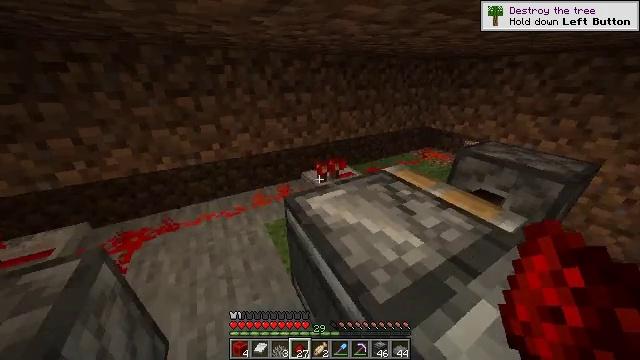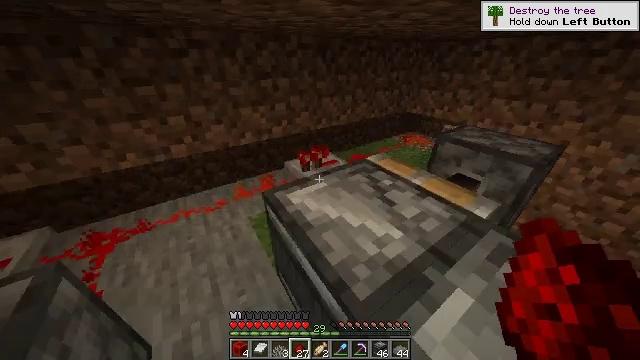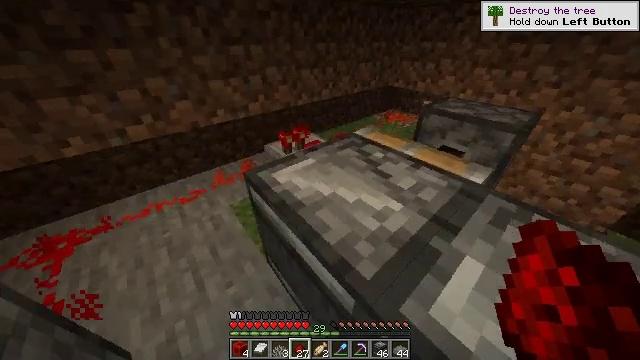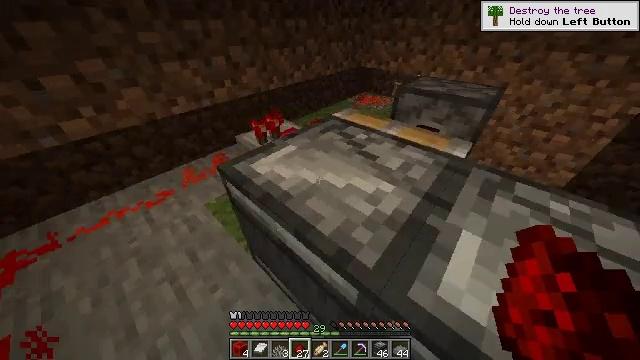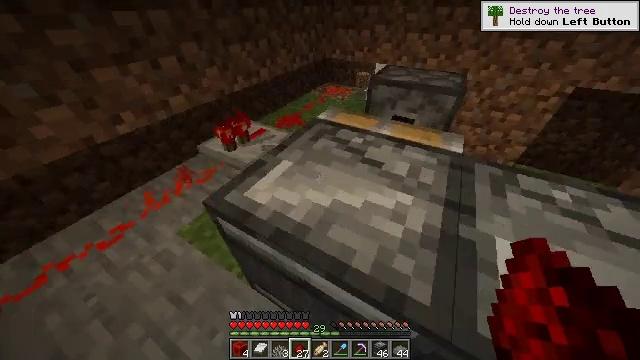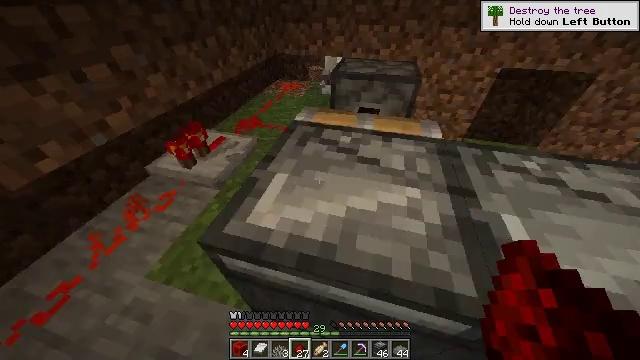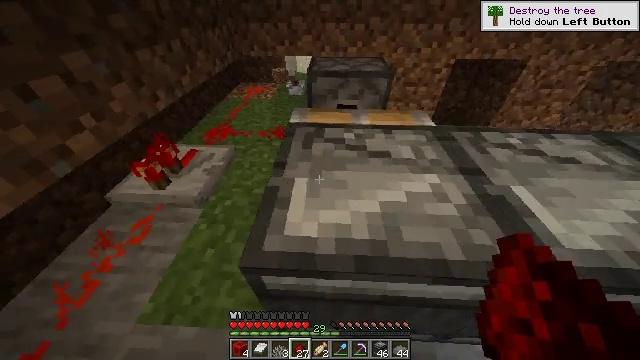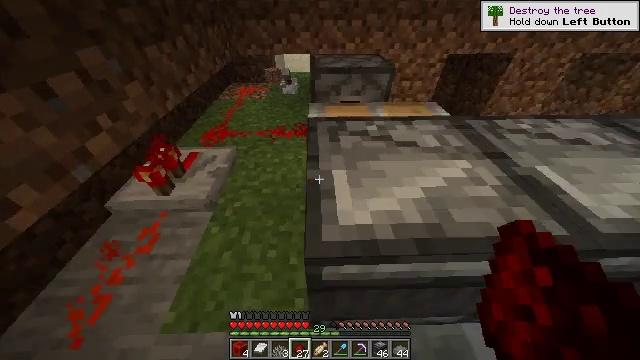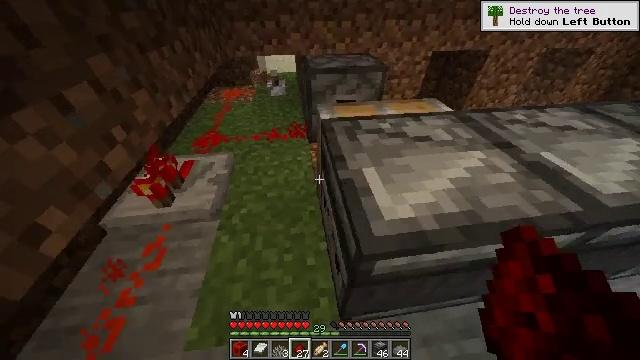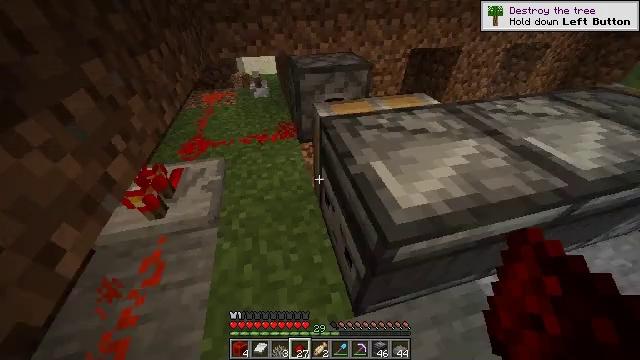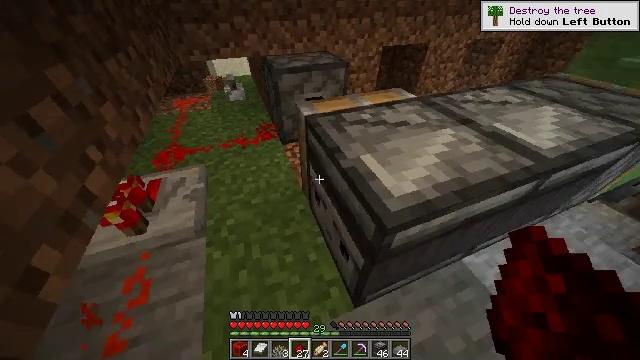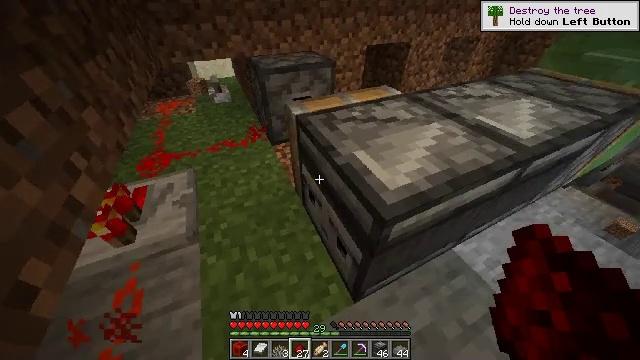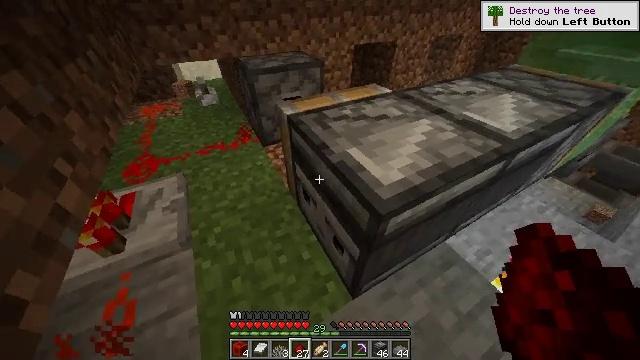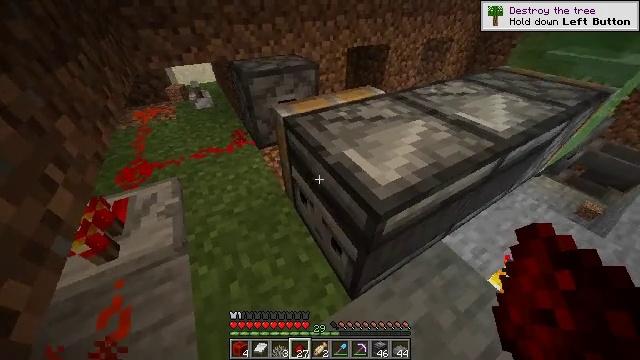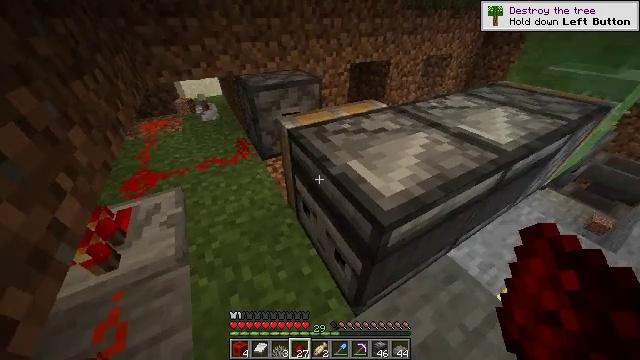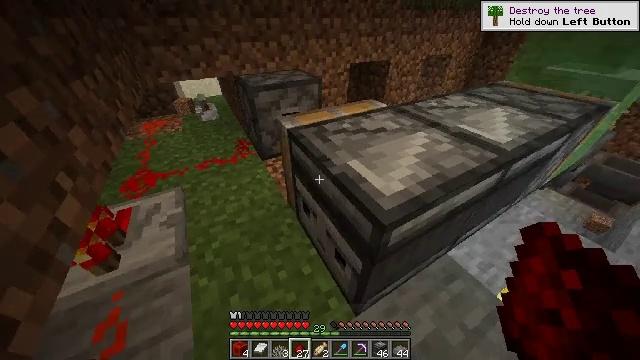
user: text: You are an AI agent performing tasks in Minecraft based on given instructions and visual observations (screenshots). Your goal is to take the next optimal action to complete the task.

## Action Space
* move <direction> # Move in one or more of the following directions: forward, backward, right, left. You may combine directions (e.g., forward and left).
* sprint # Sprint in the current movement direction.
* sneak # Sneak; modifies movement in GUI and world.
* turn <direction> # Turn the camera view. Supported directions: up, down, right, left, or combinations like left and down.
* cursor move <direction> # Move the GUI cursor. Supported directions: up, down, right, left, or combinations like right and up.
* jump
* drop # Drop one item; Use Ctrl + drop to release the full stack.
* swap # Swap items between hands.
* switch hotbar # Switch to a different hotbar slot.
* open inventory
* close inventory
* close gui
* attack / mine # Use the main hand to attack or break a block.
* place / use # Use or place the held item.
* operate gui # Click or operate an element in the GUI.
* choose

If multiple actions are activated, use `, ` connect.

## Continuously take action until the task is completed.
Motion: motion action
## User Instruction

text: Break the observer to move it.
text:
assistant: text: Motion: move forward, turn right and down
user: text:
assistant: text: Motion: move forward, turn right and down
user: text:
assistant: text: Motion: move forward and move left, turn right and down
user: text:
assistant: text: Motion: move forward and move left, turn right and down
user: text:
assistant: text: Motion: move forward and move left, turn right and down
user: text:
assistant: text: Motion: move forward and move left, turn right
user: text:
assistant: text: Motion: move left, turn right
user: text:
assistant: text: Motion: turn right
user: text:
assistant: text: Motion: turn right
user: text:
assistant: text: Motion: turn right
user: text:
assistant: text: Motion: turn right
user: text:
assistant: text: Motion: turn right
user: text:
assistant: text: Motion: turn right
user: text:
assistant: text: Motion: turn up
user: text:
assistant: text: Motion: no_op
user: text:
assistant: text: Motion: turn right
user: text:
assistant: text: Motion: turn right and down
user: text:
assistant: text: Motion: turn down
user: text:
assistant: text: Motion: no_op
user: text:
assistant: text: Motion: no_op
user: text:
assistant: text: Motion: no_op
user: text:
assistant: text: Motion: move left
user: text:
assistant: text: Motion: move forward and move left
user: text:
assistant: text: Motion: move forward and move left
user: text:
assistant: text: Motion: move forward and move left, turn right
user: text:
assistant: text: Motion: turn right
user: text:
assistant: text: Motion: turn right
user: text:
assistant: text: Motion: turn right
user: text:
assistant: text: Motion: no_op
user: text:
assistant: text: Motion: no_op